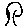
Label: tree